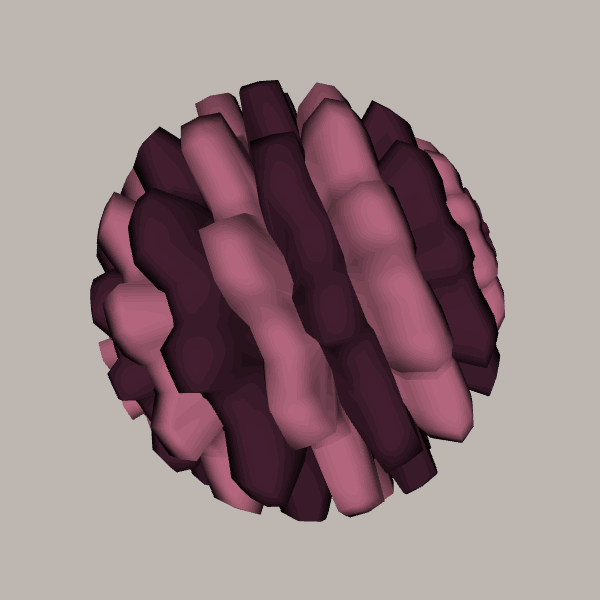
Background: light